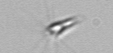
Label: Calciopappus